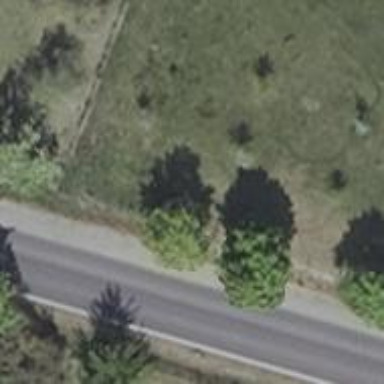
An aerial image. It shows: Row of trees in natural setting.